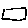
Label: square